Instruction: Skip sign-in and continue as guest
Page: checkout
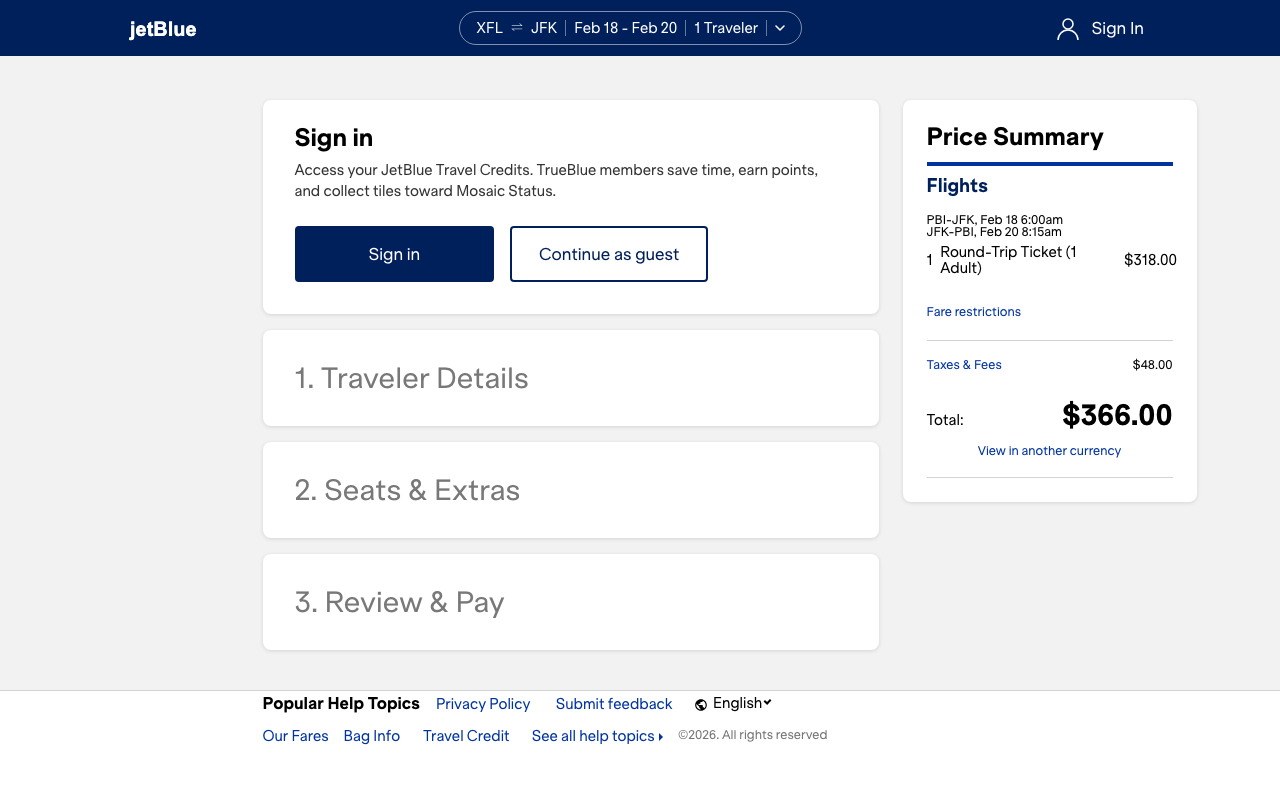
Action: click